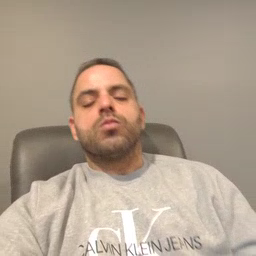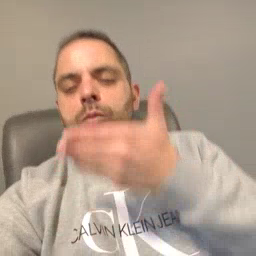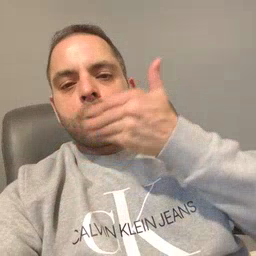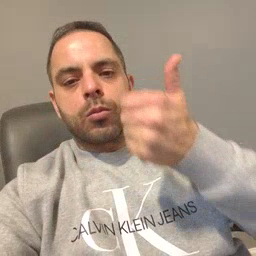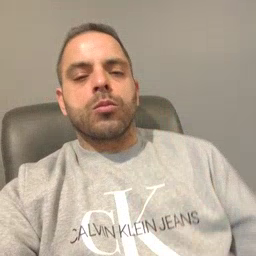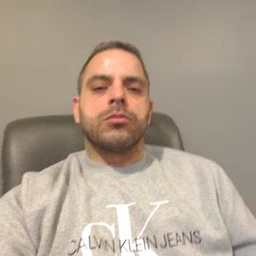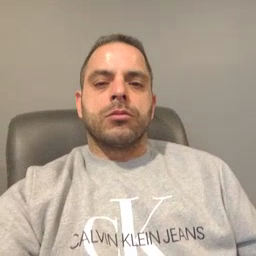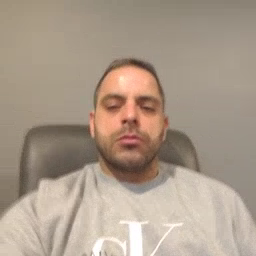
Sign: better